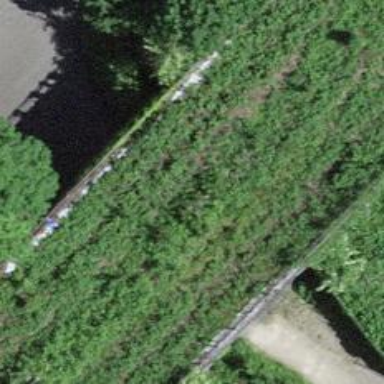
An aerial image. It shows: Disused railway bridge.